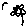
Label: flower